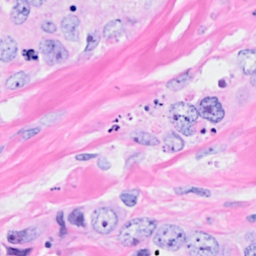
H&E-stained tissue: Breast